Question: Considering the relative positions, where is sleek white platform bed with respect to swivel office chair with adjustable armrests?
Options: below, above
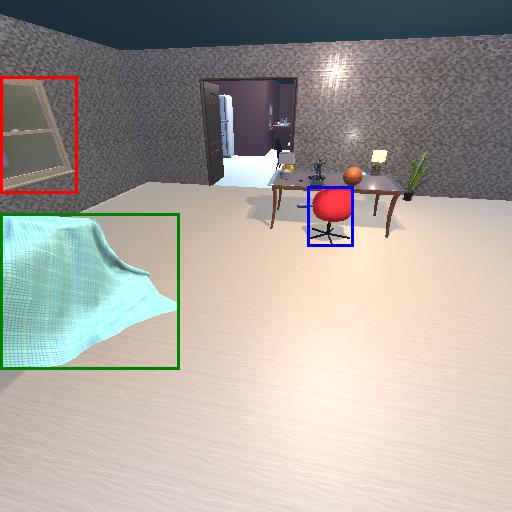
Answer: below